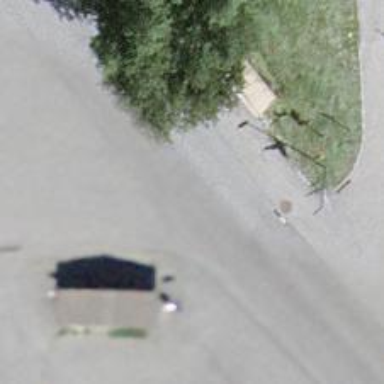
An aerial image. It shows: Bus stop along the road.